Aerial crown-view tile of a tropical tree (Barro Colorado Island, Panama), acquired 20240918:
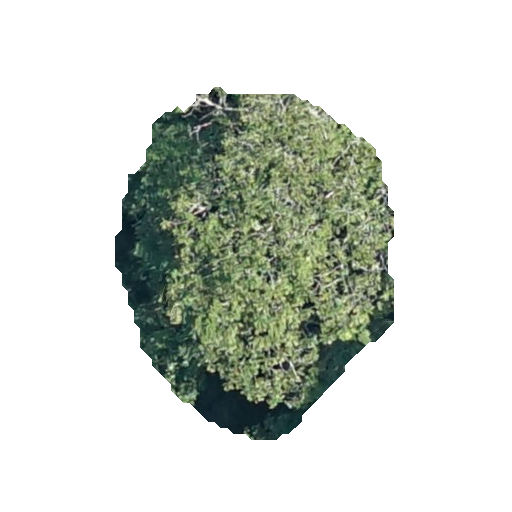
Species: Dipteryx oleifera
GBIF accepted scientific name: Dipteryx oleifera
Crown area: 114.124 m²